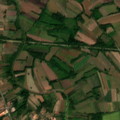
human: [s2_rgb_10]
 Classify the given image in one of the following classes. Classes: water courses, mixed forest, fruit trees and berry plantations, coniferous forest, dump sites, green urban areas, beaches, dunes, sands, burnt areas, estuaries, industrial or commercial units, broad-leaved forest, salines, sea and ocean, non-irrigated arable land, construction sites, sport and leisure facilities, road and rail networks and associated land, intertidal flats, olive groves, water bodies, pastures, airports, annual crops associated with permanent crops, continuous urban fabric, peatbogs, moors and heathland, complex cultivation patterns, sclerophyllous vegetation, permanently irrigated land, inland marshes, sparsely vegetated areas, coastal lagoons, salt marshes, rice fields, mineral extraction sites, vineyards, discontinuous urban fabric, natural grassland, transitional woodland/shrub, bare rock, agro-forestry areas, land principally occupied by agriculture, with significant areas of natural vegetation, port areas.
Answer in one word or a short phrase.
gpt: discontinuous urban fabric, non-irrigated arable land, complex cultivation patterns, land principally occupied by agriculture, with significant areas of natural vegetation, broad-leaved forest